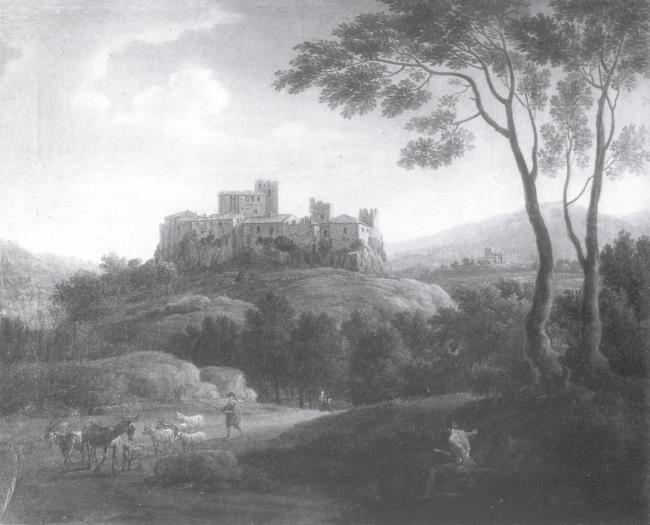
Title: Landscape with a shepherd
Artist: Hendrik Frans van Lint
Earliest date: 1726
Latest date: 1726
Genre: painting
Iconography: cattle
Keywords: landscape (genre), herdsman, donkey, goat, sheep, village